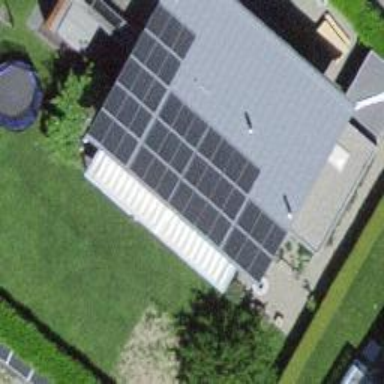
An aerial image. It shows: Solar power generator using photovoltaic panels.